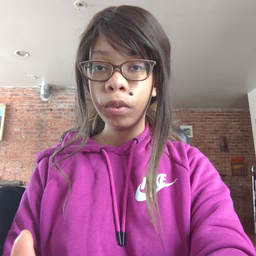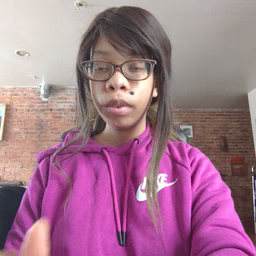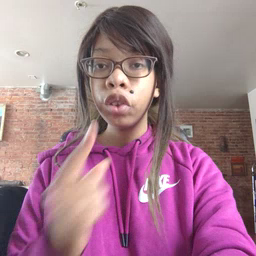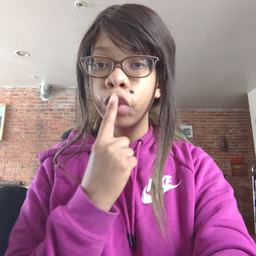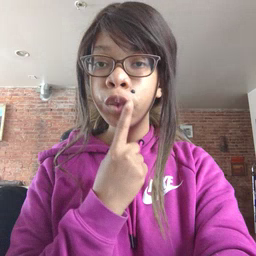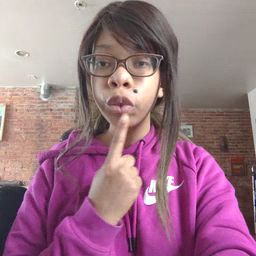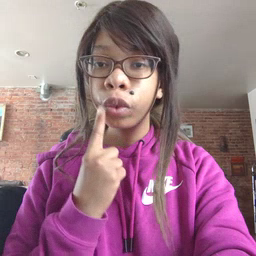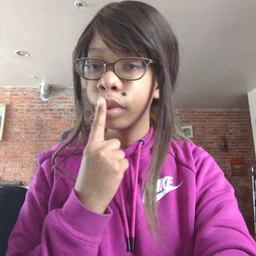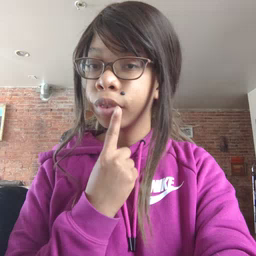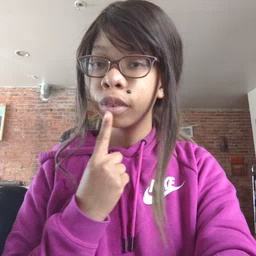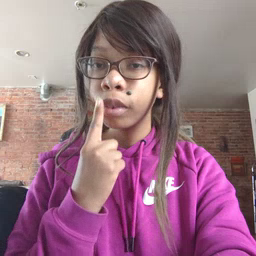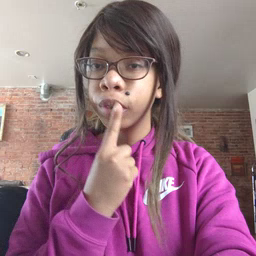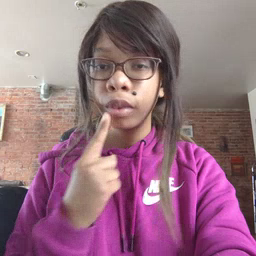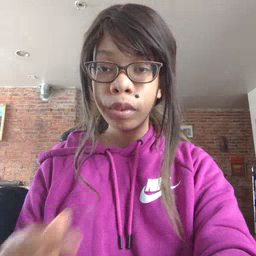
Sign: mouth